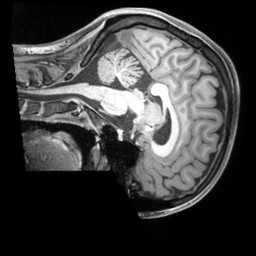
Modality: T1w
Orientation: sagittal
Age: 19
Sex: female
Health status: ill
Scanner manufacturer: siemens
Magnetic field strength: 3 T
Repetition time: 2.2 s
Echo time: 0.00218 s